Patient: sex M, age 75
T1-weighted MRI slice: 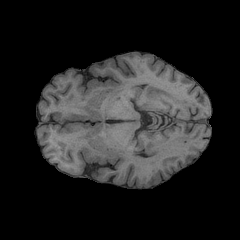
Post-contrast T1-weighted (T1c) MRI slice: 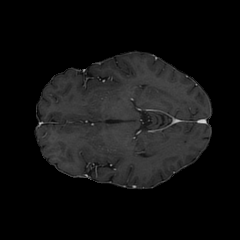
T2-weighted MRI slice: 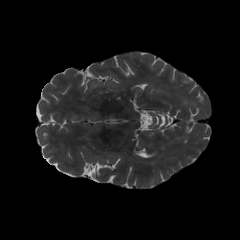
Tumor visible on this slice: no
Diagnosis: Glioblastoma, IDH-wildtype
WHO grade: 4